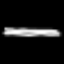
Label: line